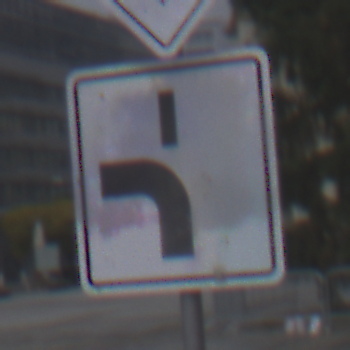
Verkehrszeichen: VerlaufVorfahrtsstrasse5
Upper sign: Vorfahrtsstrasse
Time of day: Midday
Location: Outdoor (Urban)
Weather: Overcast
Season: NotSpecified
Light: Natural